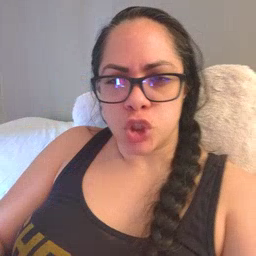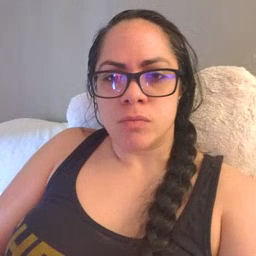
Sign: first